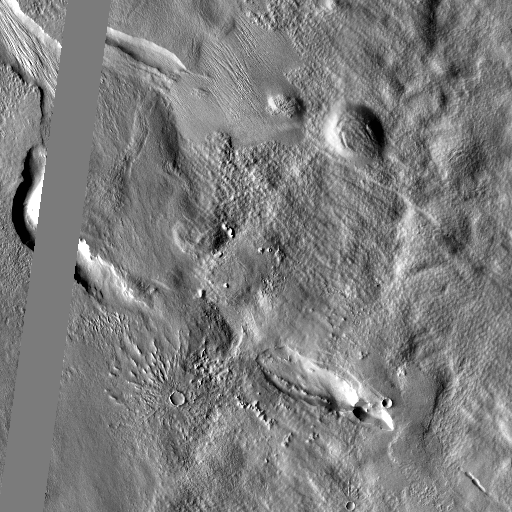
Crater classes present: Background, Other, Layered